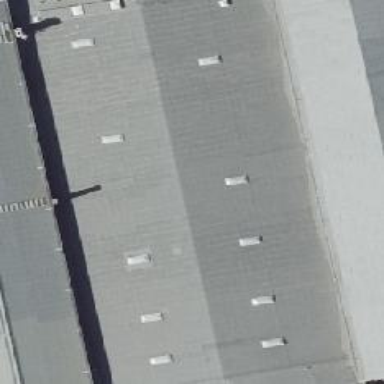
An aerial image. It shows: Part of the building is designated for commercial use.